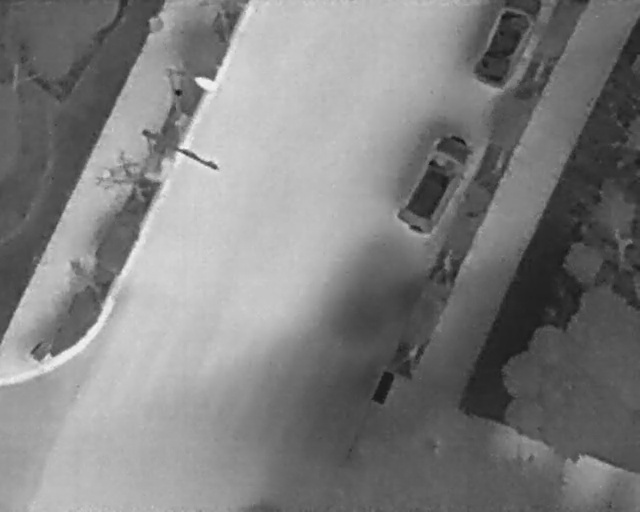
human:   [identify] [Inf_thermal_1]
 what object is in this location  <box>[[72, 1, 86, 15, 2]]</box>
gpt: <ref>1 large car at the top right</ref>